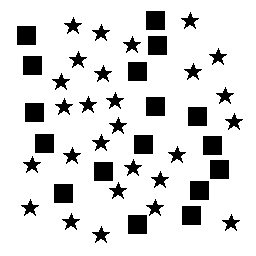
Squares: 17
Triangles: 0
Stars: 27
Total shapes: 44